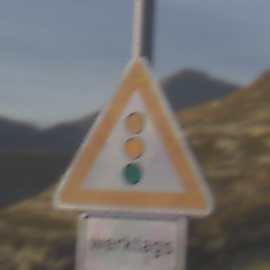
Verkehrszeichen: Lichtzeichenanlage
Zusatzzeichen unten: ZeitangabenMitBeschraenkungAufWochentage1
Umgebung: Outdoor, Nature
Tageszeit: SunriseSunset
Wetter: PartlyCloudy
Licht: Natural
Jahreszeit: NotSpecified
Kontrast: HighContrast